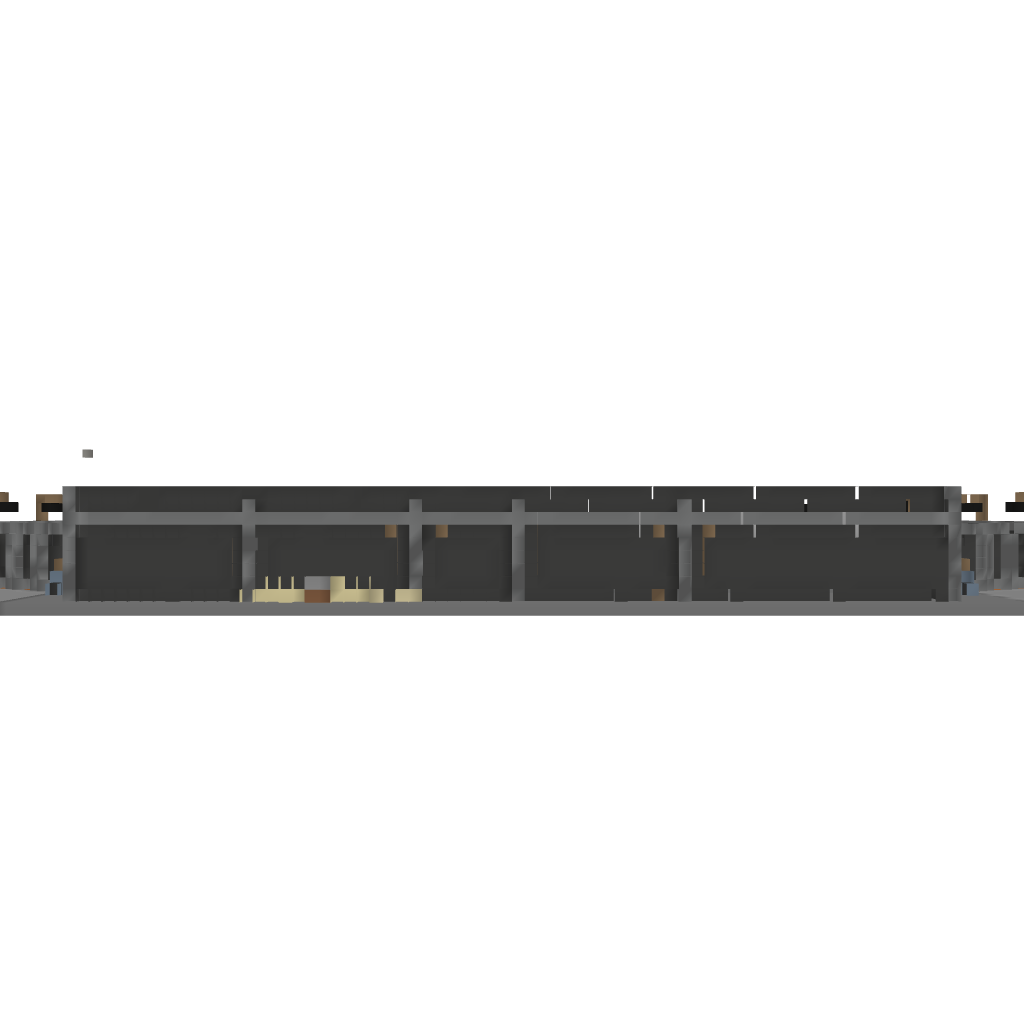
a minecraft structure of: Horse race track